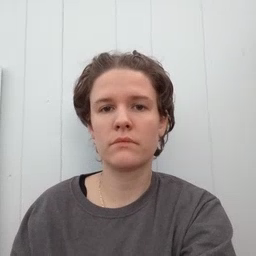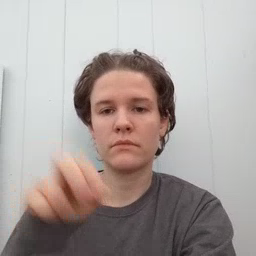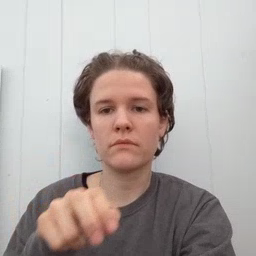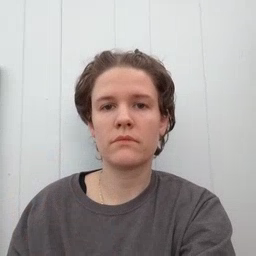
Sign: chair